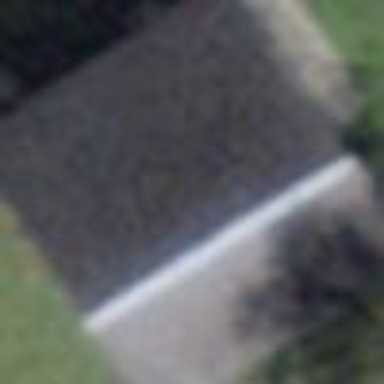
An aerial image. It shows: Rural barn.